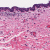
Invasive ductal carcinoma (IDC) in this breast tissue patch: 0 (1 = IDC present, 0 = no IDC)